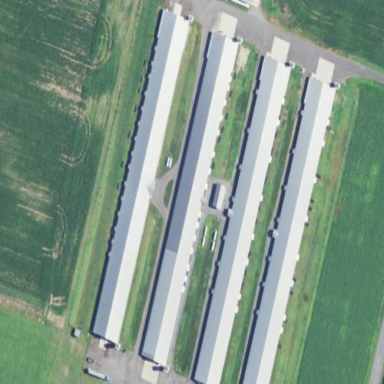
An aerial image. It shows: Farm auxiliary building.